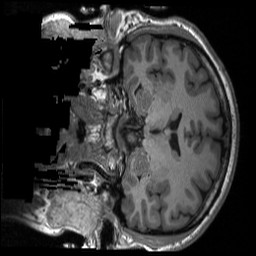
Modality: T1w
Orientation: coronal
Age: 41
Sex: male
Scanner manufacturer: siemens
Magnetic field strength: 3 T
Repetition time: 2.3 s
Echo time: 0.00298 s